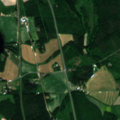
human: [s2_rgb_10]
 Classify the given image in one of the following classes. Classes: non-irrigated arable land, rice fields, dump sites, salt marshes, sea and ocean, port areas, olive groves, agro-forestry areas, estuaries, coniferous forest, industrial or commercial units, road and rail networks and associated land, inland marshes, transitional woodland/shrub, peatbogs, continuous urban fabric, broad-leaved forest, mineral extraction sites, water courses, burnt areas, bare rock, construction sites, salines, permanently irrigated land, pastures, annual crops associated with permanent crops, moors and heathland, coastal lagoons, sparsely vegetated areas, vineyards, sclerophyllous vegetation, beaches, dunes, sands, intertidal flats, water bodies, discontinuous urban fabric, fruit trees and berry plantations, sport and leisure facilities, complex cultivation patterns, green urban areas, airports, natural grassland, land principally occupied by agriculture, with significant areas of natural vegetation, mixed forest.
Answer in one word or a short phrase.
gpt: land principally occupied by agriculture, with significant areas of natural vegetation, mixed forest, water bodies